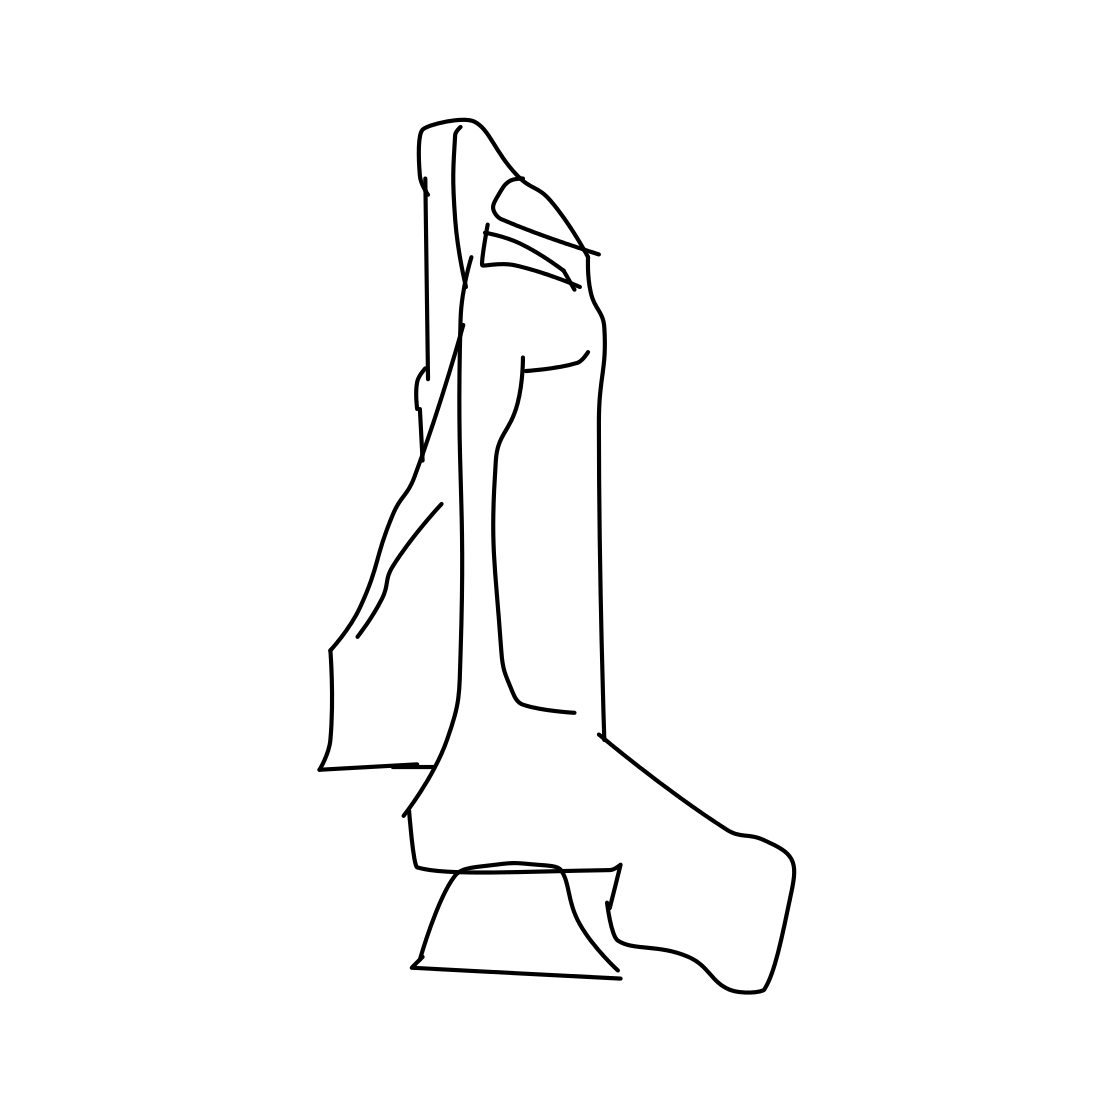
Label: space shuttle